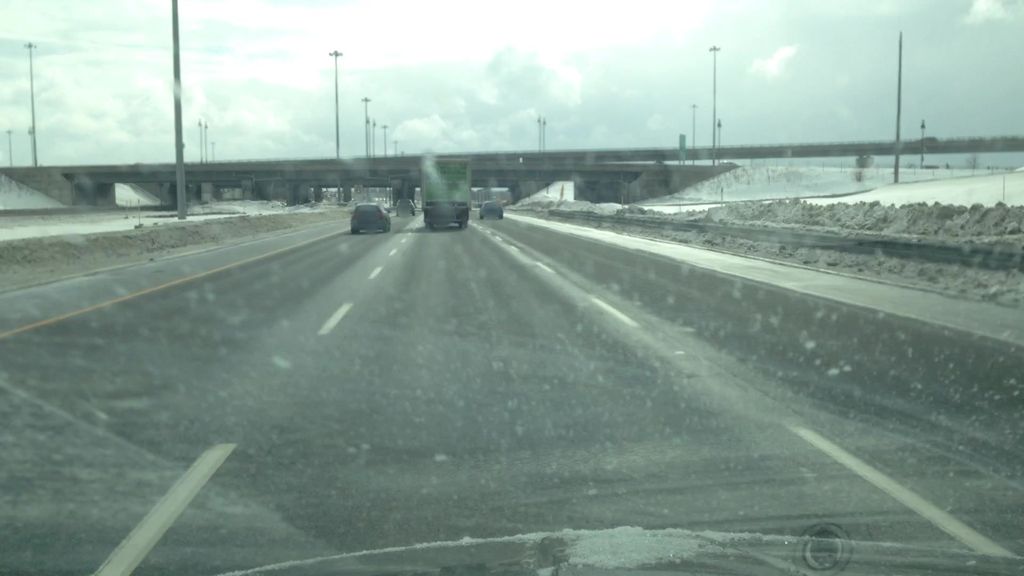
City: montreal